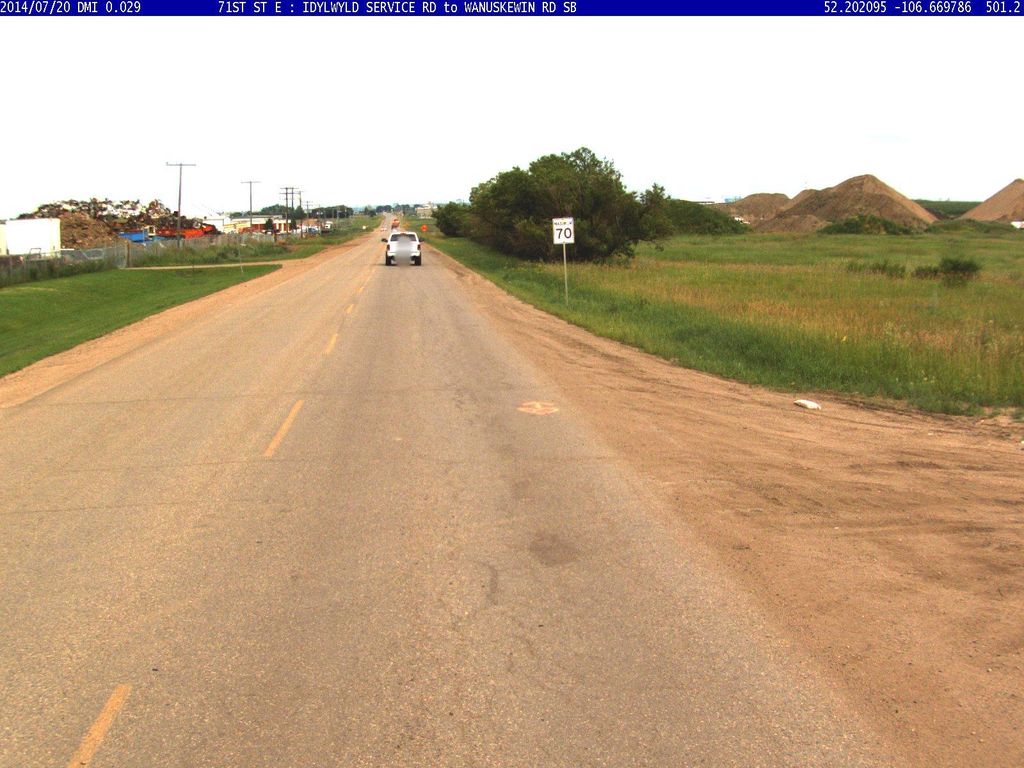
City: saskatoon